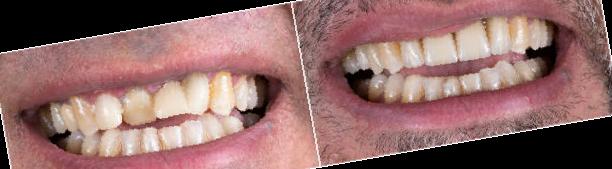
Condition: Calculus